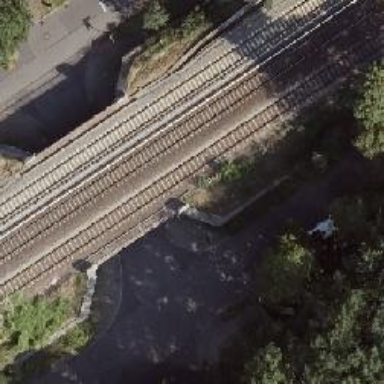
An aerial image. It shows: Bridge carrying electrified light rail track.